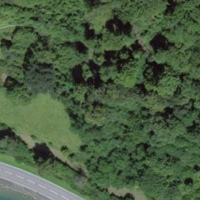
EUNIS habitat code: 41
Species observed at this site:
Cirsium vulgare